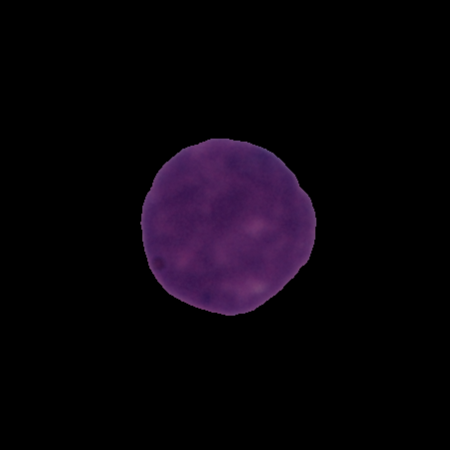
Label: cancer